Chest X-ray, PA view. Patient: 75 years old, sex F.
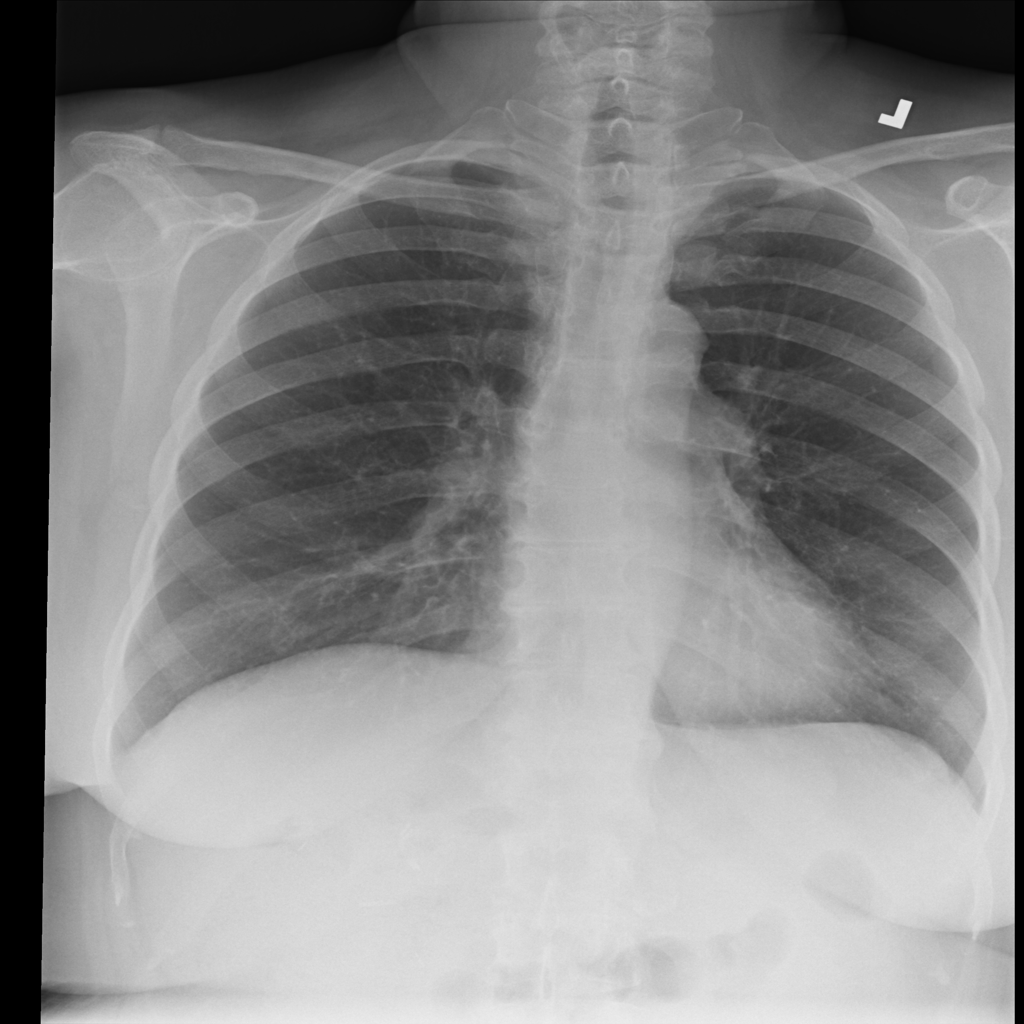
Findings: No Finding